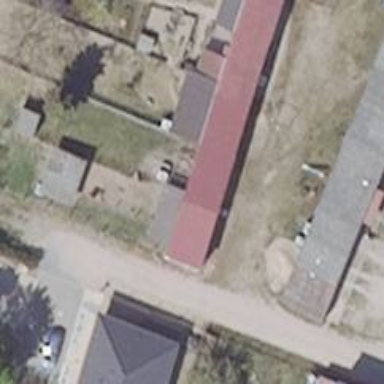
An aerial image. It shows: Flat-roofed building.